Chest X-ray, AP view. Patient: 74 years old, sex F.
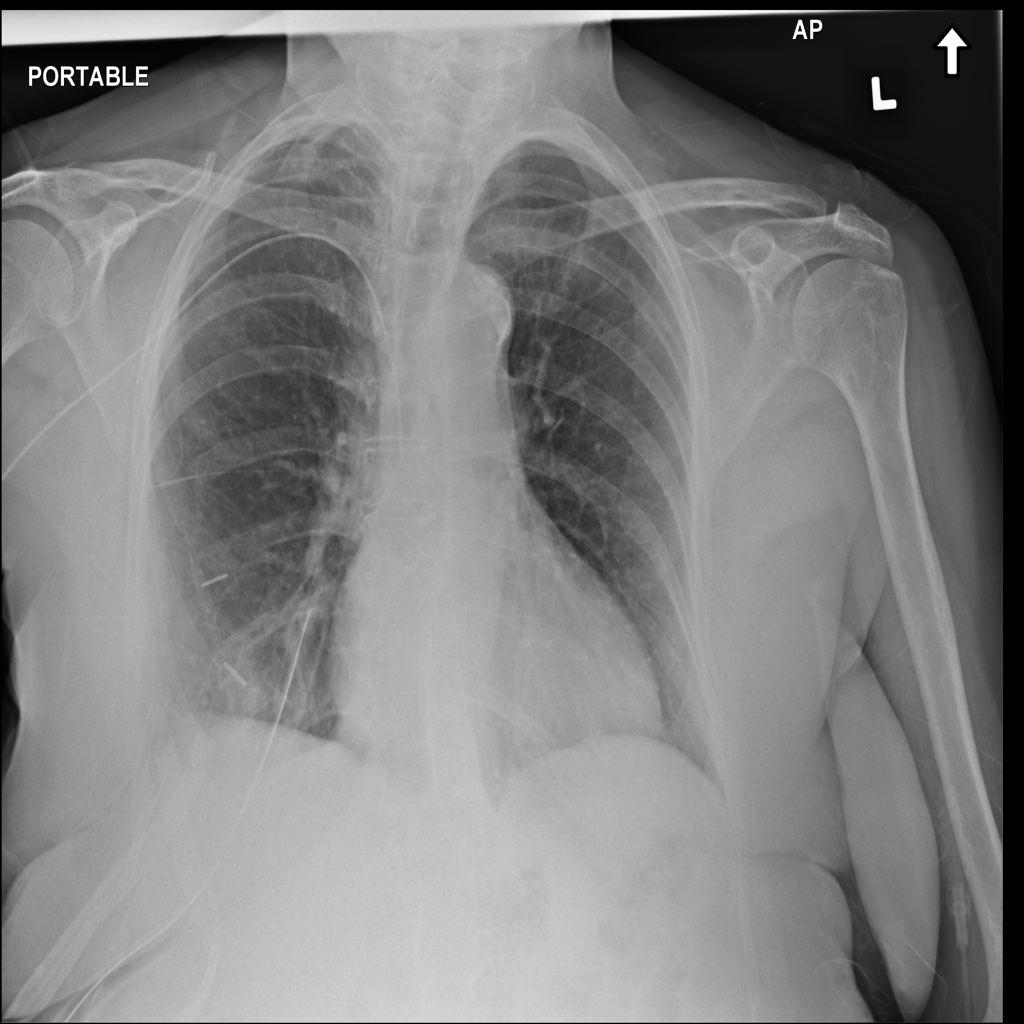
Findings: No Finding